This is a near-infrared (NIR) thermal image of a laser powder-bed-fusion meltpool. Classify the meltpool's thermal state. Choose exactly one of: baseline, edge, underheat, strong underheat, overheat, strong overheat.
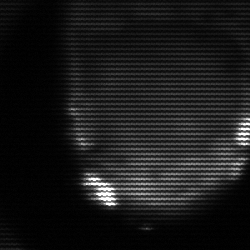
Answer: edge